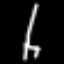
Label: chair